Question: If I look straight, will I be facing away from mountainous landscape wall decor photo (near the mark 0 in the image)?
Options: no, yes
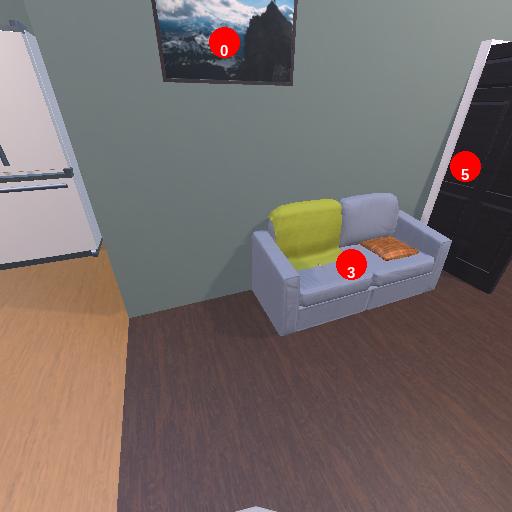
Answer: no